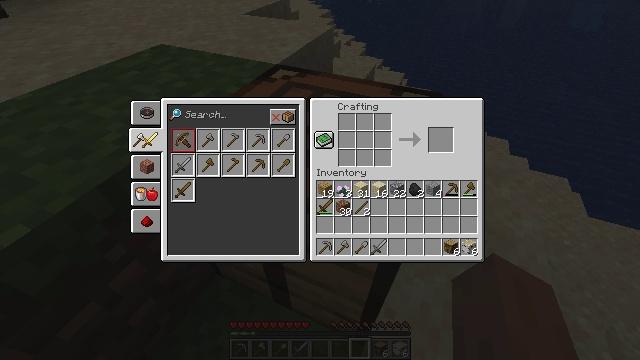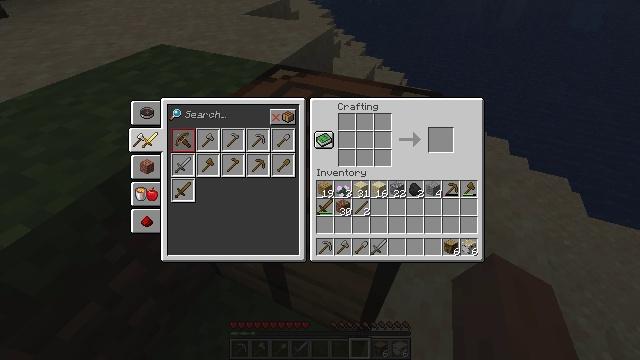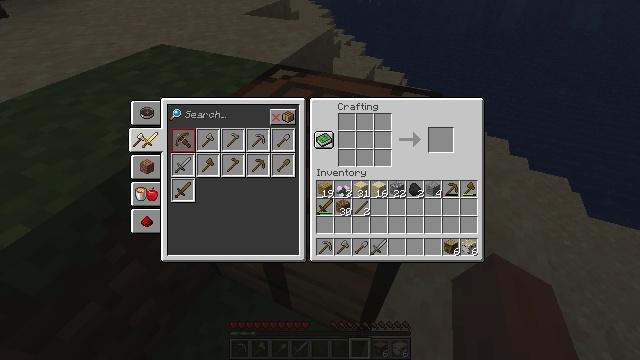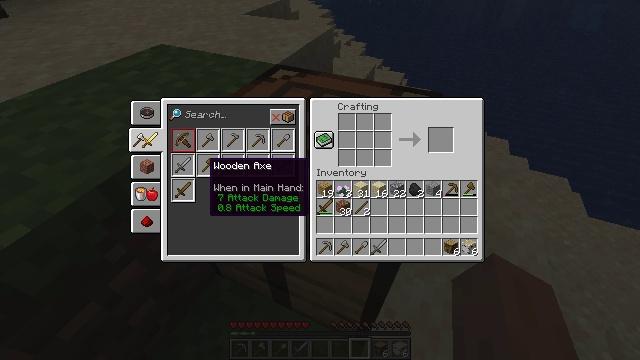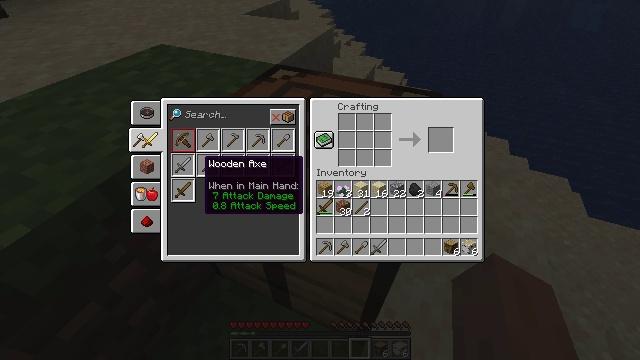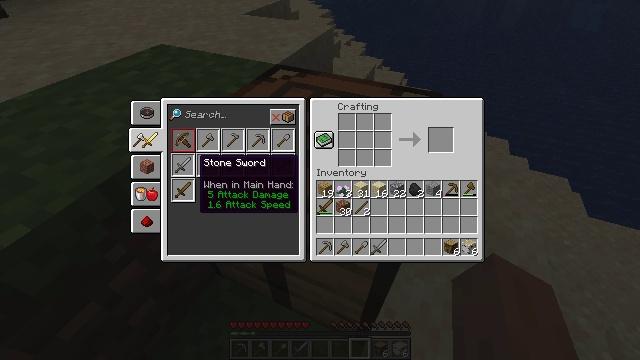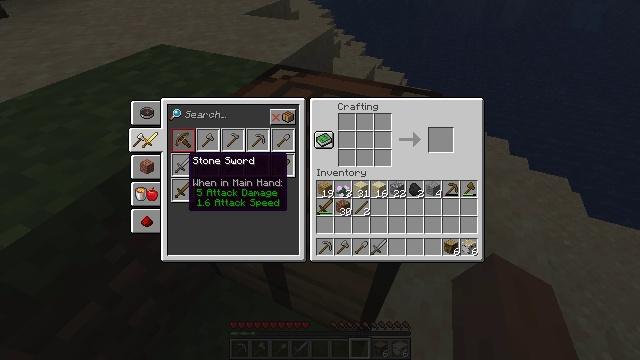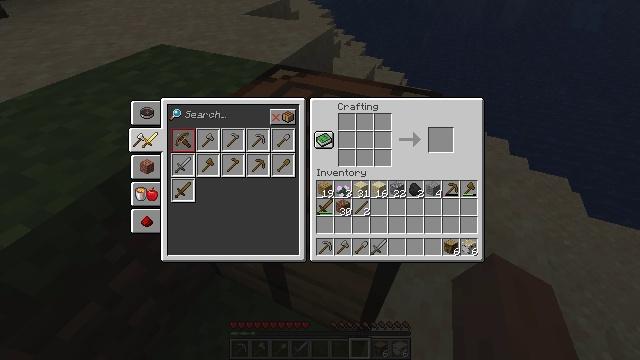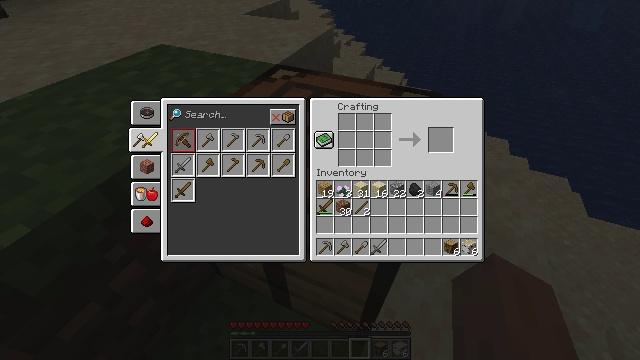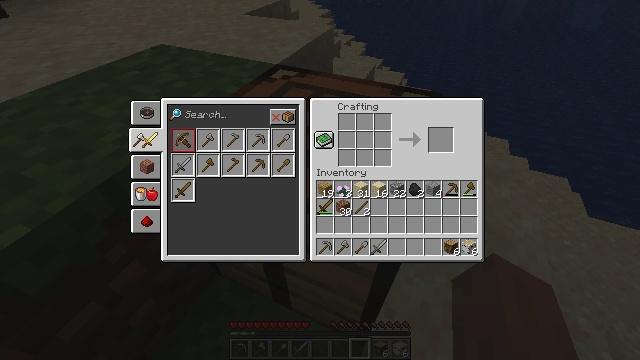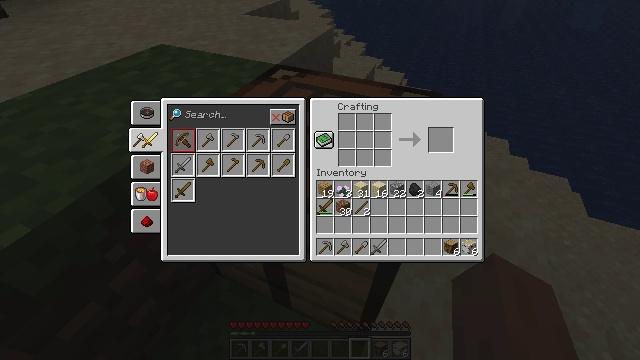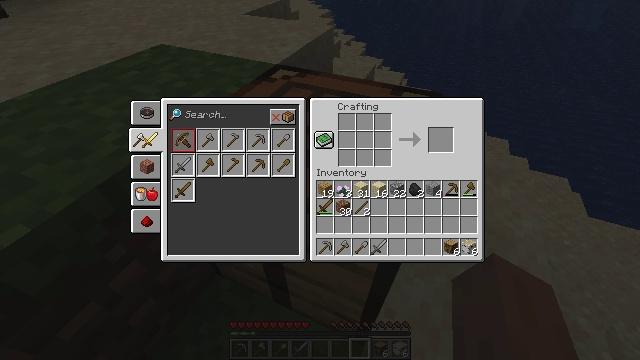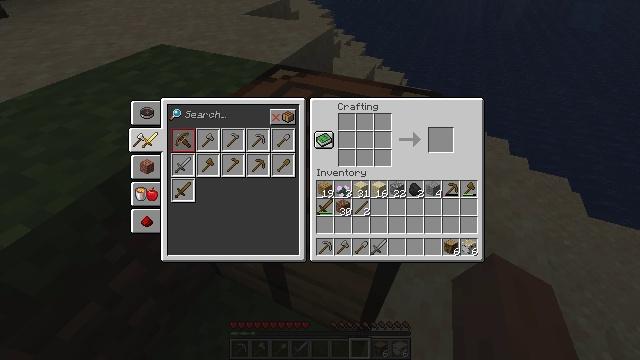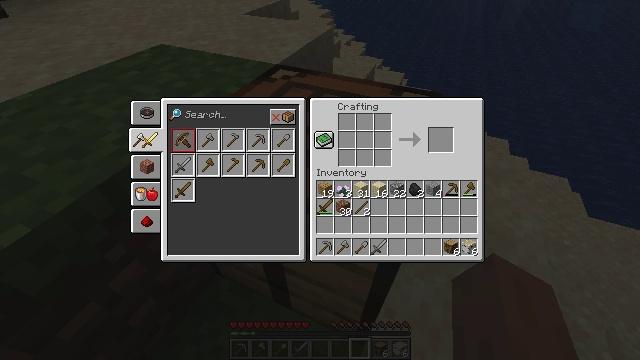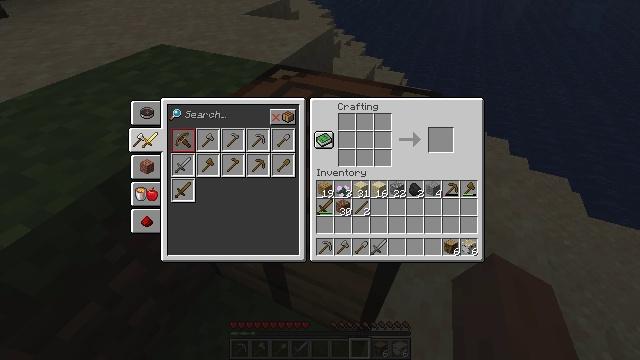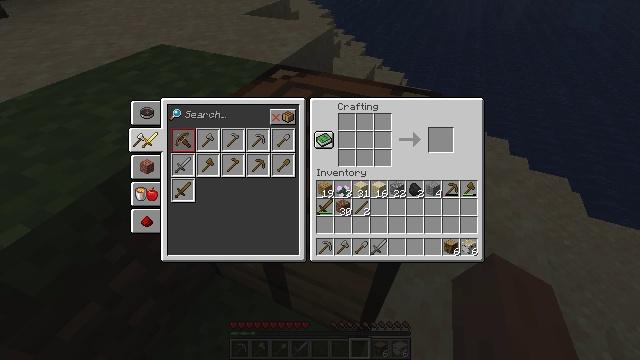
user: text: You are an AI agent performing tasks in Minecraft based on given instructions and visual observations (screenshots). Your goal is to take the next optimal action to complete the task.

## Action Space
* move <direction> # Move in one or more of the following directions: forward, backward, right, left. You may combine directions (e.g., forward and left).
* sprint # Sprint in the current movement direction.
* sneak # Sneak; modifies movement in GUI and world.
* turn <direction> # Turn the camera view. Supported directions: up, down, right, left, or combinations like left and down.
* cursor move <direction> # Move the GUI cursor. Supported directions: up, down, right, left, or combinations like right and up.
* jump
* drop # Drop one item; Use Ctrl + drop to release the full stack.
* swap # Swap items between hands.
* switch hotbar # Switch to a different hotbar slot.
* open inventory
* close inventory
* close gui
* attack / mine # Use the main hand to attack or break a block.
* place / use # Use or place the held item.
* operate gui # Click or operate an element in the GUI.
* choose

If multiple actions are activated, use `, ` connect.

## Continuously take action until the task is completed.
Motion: motion action
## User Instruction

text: Convert birch logs to birch wood.
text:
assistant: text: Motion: cursor move left and up
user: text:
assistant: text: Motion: no_op
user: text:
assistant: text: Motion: cursor move left
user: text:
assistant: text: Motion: no_op
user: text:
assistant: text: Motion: no_op
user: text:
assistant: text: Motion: cursor move left
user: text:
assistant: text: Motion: cursor move left
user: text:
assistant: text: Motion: no_op
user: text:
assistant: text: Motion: no_op
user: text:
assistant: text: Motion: no_op
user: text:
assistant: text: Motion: no_op
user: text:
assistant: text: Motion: no_op
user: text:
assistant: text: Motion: no_op
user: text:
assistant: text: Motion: cursor move down
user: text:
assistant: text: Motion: cursor move down
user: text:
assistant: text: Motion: operate gui
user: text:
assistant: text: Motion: operate gui
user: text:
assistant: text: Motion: operate gui
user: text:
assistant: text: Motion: no_op
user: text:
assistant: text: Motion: no_op
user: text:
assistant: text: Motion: no_op
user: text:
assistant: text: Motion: no_op
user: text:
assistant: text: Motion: no_op
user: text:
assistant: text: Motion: no_op
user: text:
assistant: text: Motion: no_op
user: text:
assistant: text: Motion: no_op
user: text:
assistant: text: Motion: cursor move right
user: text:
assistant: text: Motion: cursor move right
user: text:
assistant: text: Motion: cursor move right
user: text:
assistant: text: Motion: no_op